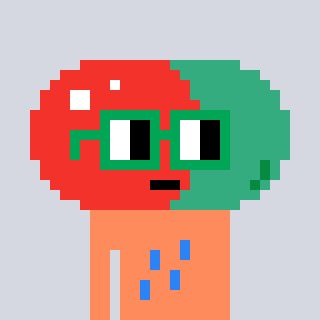
a pixel art character with square green glasses, a pill-shaped head and a peachy-colored body on a cool background